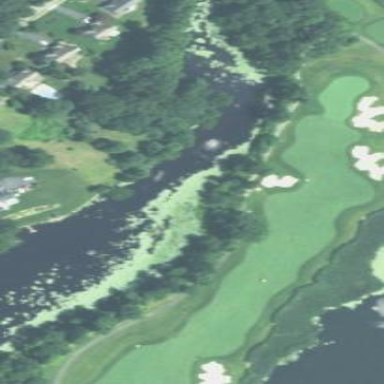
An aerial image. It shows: Area with grass used as rough in golf course.